Field crop: maize
Growth stage: 1
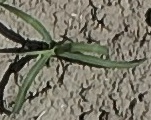
Species: sorghum